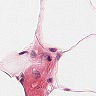
Metastatic tissue present: no